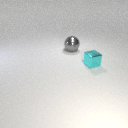
large gray metal sphere behind small cyan metal cube